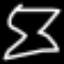
Label: hourglass